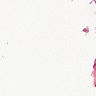
Metastatic tissue present: no